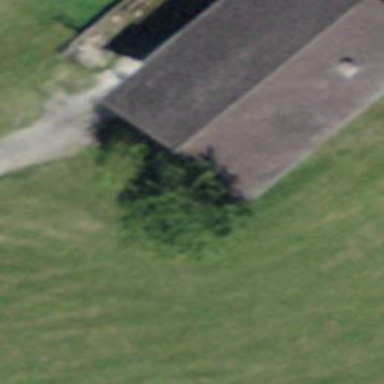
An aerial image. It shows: Barn.